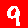
Digit: 9